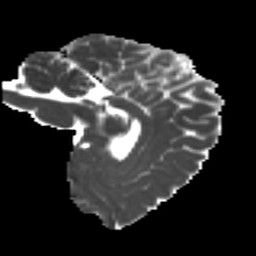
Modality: MD
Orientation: sagittal
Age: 24
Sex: male
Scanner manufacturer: ge
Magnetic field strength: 3 T
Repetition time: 7.8 s
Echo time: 0.0606 s